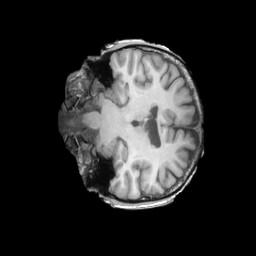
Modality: T1w
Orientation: coronal
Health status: ill
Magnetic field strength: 3 T